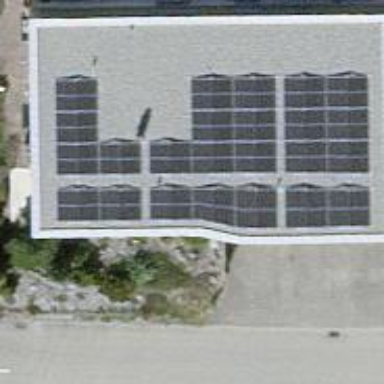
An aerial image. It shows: Solar power generator utilizing photovoltaic technology with solar photovoltaic panels.